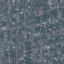
Land use / land cover: Residential